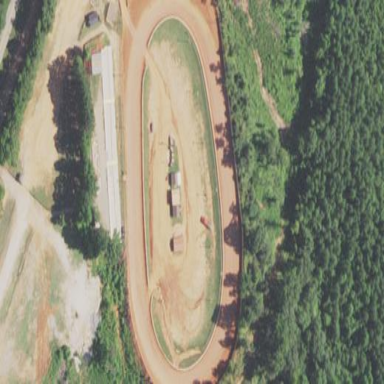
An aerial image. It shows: Raceway for motor sports.